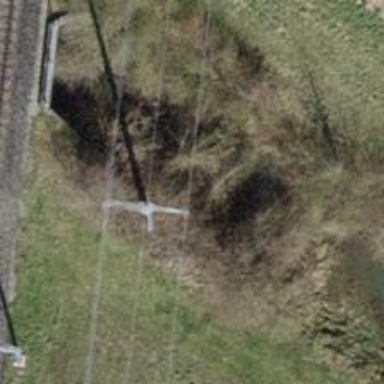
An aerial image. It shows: Straight power pole.